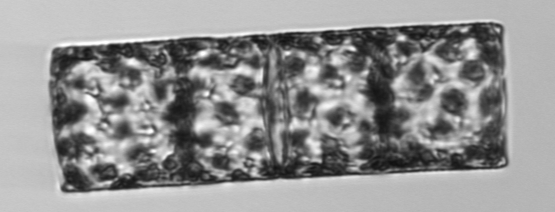
Label: Guinardia_flaccida